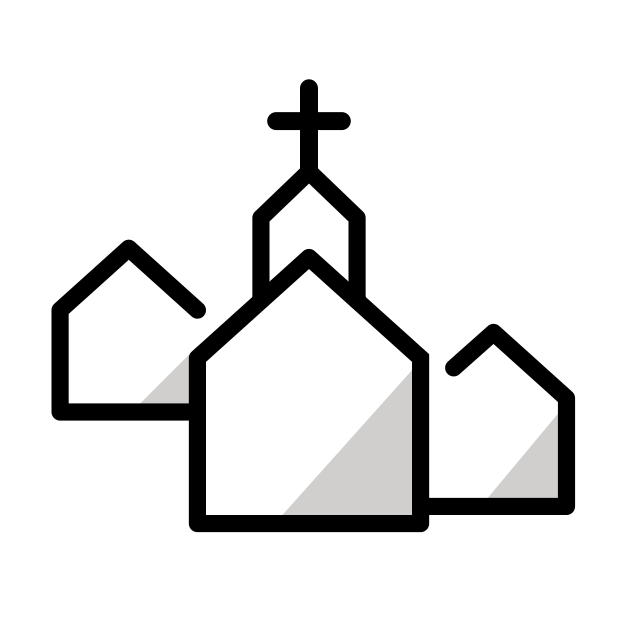
town